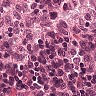
Metastatic tissue present: no